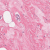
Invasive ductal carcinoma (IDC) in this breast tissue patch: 0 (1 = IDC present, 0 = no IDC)